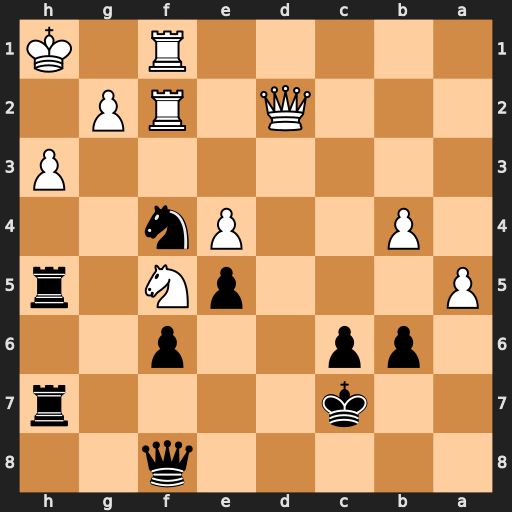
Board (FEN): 5q2/2k4r/1pp2p2/P3pN1r/1P2Pn2/7P/3Q1RP1/5R1K
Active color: b
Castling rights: -
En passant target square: -
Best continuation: Nxh3 gxh3 Rxh3+